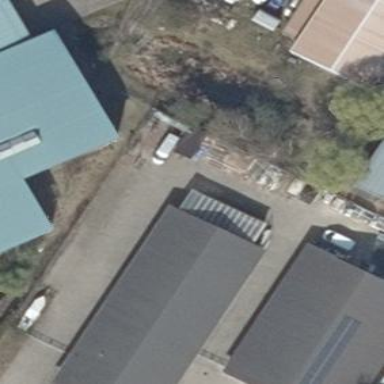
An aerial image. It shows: Commercial building with gabled dark grey roof oriented along its length.